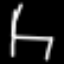
Label: chair